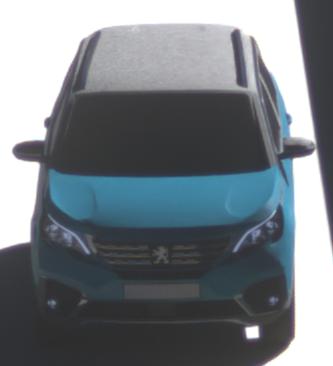
Make: Peugeot
Model: 5008 1.2 PureTech 130 Active
Detailed model: 5008 (II) (03/17 - 09/20)
Model produced from: 2017/03
Model produced until: 2018/07
Doors: 5
Color: blue
Road condition: dry road
Daytime: morning or afternoon
Contrast: high contrast